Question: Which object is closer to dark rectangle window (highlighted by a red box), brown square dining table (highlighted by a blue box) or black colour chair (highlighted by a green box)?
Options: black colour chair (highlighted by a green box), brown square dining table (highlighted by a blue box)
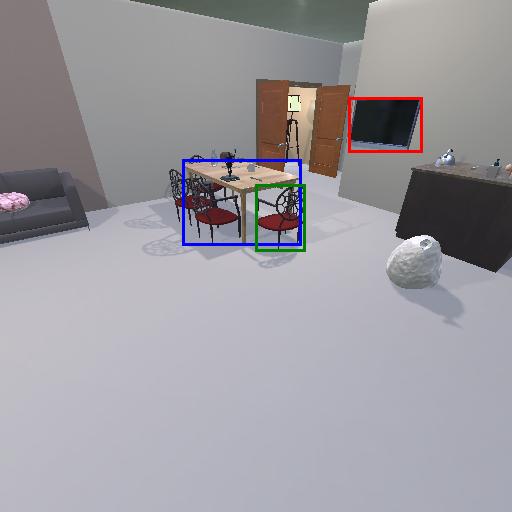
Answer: black colour chair (highlighted by a green box)